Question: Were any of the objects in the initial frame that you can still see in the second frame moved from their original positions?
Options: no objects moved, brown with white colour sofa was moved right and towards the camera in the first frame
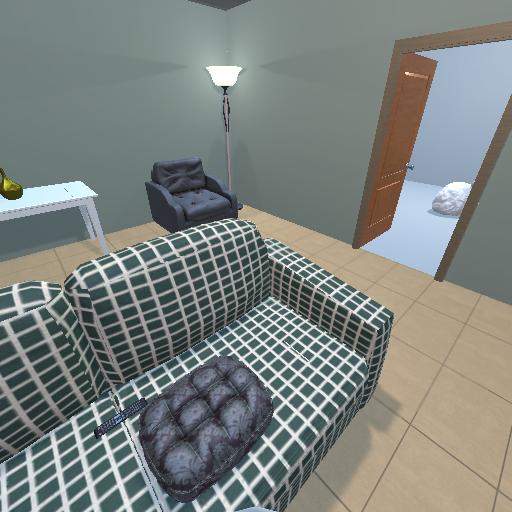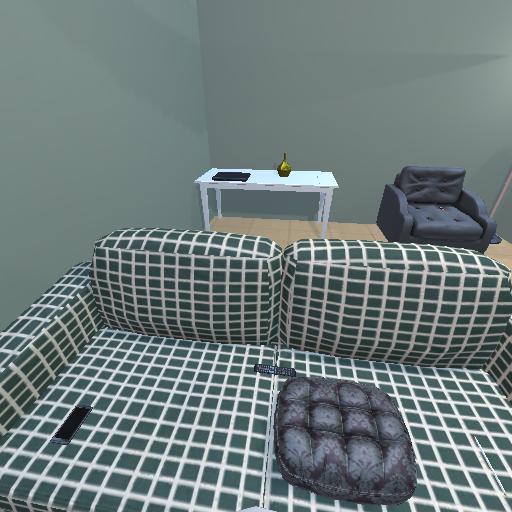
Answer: no objects moved